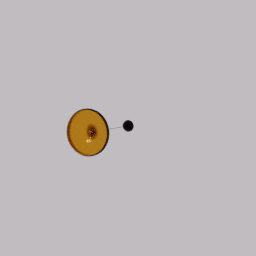
Label: lighting